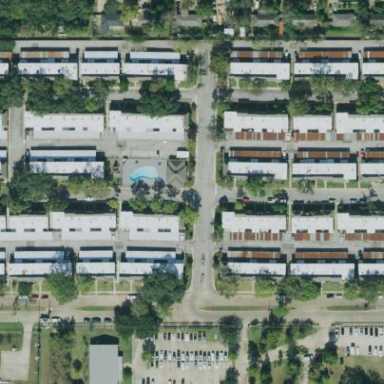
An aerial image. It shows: Condominium in residential area.